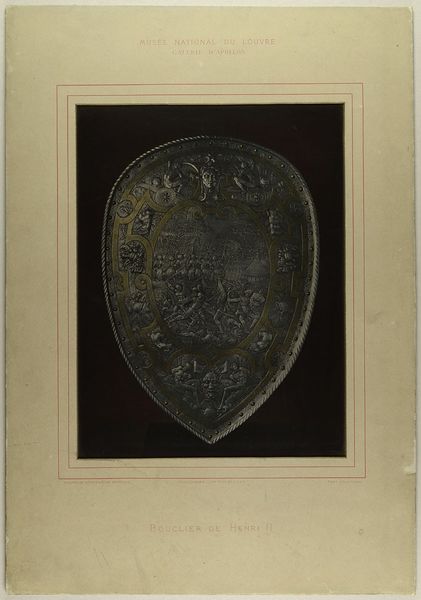
Künstler: Léon Vidal
Standort: Hamburg
Institution: Museum für Kunst und Gewerbe Hamburg
Schlagwörter: papier, foto, fotografie, photographie, photo, kunstgewerbe, kunsthandwerk, verfahren, lichtbild, objektstudie, kunstwerke, sachfotografie, industriedesign, bildwerke, angewandte und bildende kunst, hessische systematik, objektstudien, sachphotographie, reproduktionsfotografie, kunstreproduktion, reproduktionsphotographie, fotochromdruck, orell, füßli, photochromdruck, photochrom